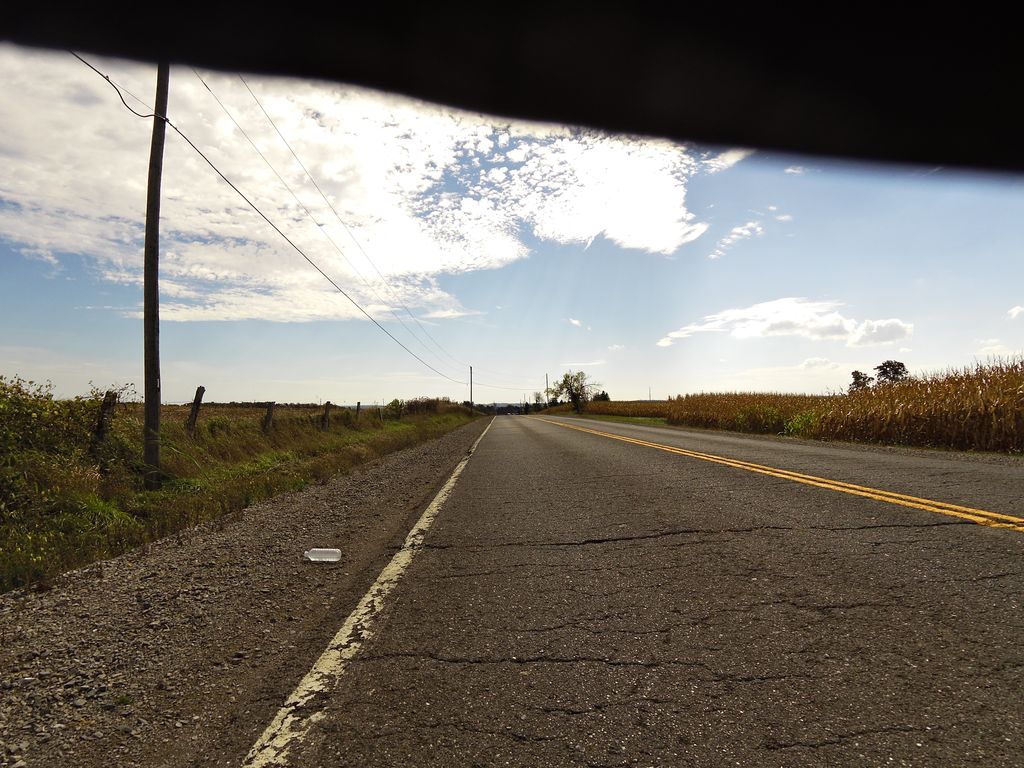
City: hamilton